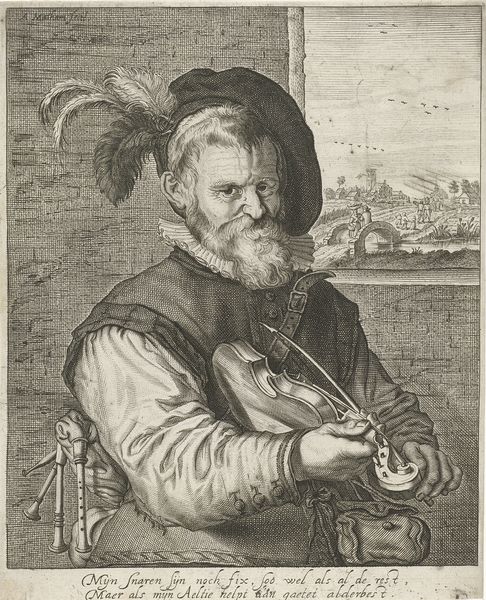
Titel: Oude vioolspeler
Künstler: Adriaen Matham
Standort: Amsterdam
Institution: Rijksmuseum
Schlagwörter: feder, gemälde, himmel, mann, weiß, fluss, landschaft, fenster, hut, schwarz, zeichnung, bart, hemd, federn, kragen, portrait, vögel, brücke, musik, musiker, schrift, bogen, druck, geige, geiger, dudelsack, ut